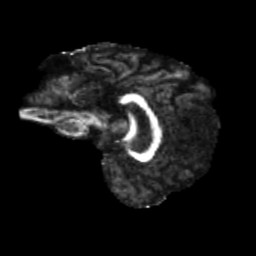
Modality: FA
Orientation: sagittal
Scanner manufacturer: siemens
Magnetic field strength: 3 T
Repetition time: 4 s
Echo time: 0.0594 s